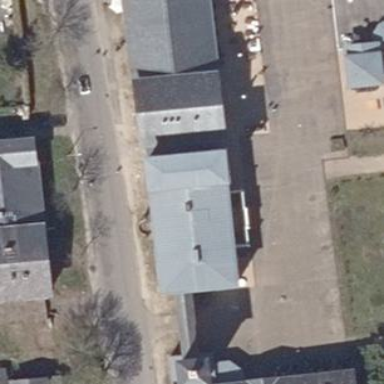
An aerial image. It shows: Yellow building with hipped black slate roof.